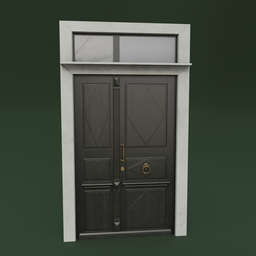
Label: architecture